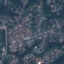
Land use / land cover class: Residential